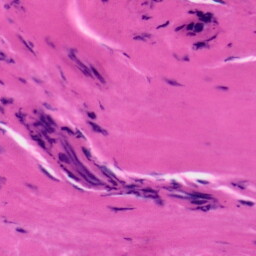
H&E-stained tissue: Tonsil